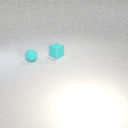
small cyan rubber sphere in front of small cyan rubber cube